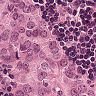
Metastatic tissue present: yes